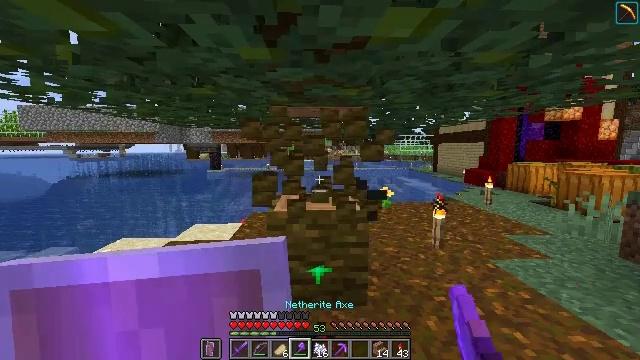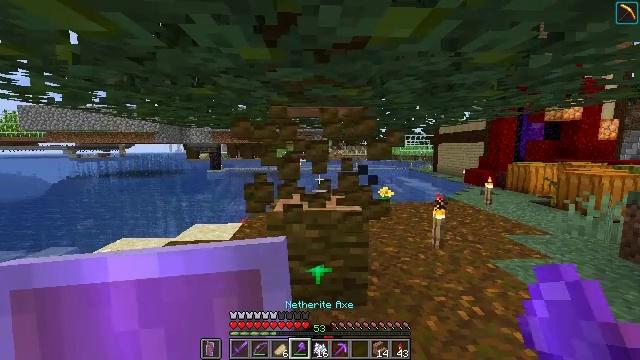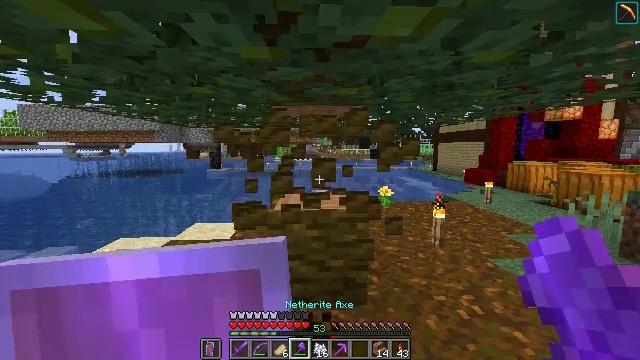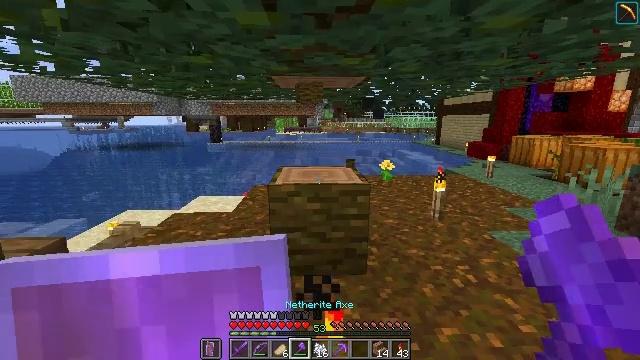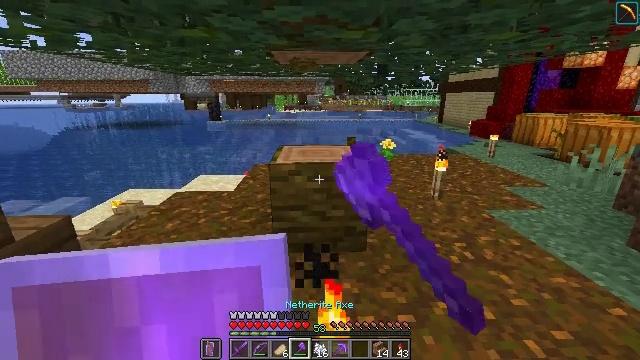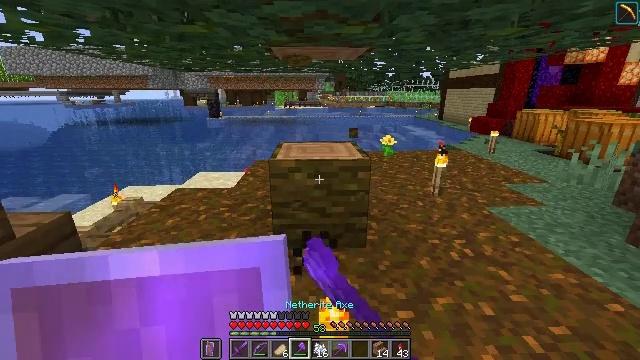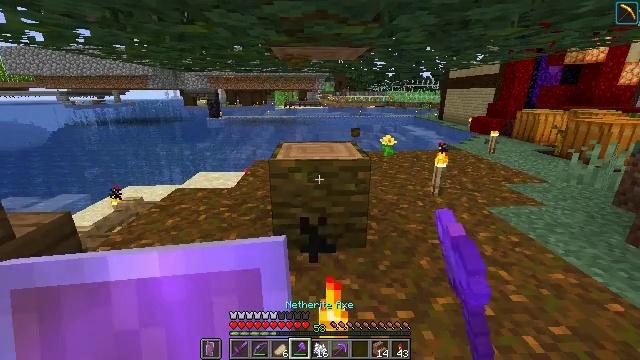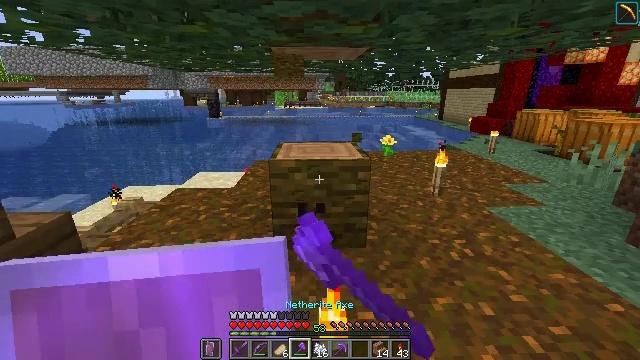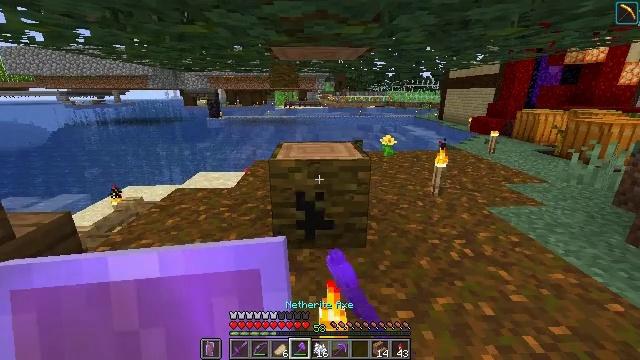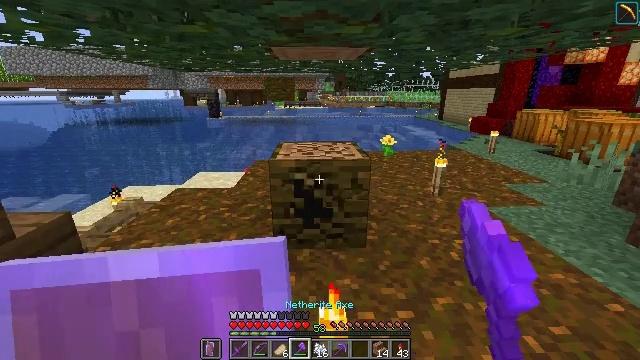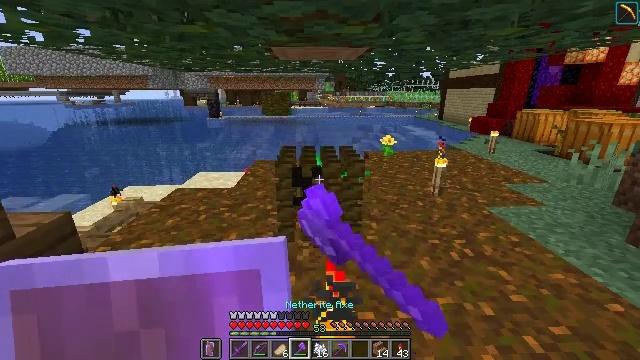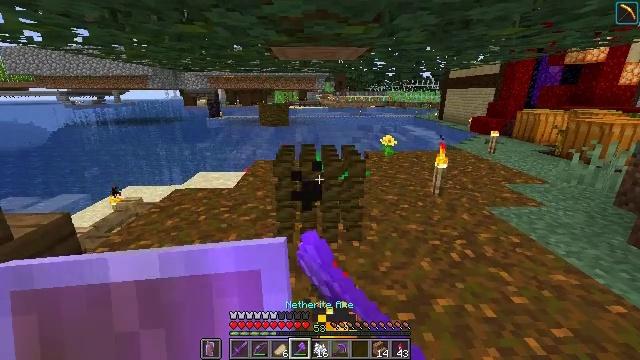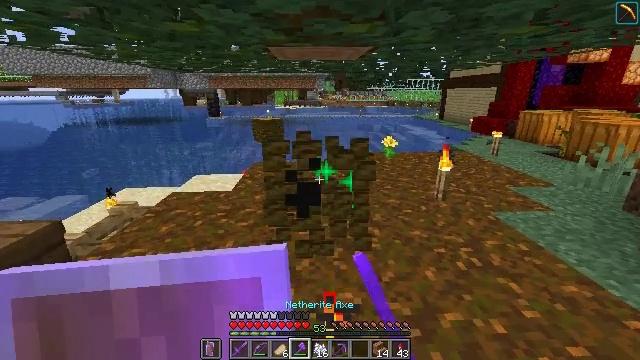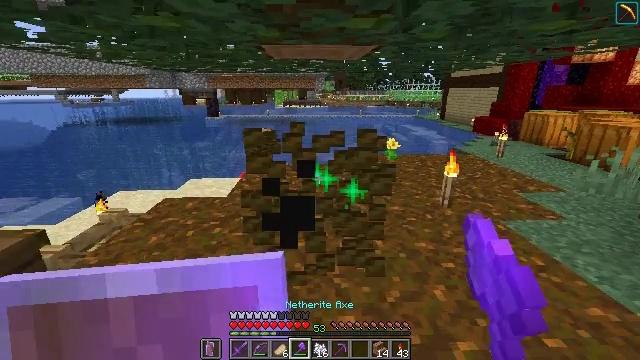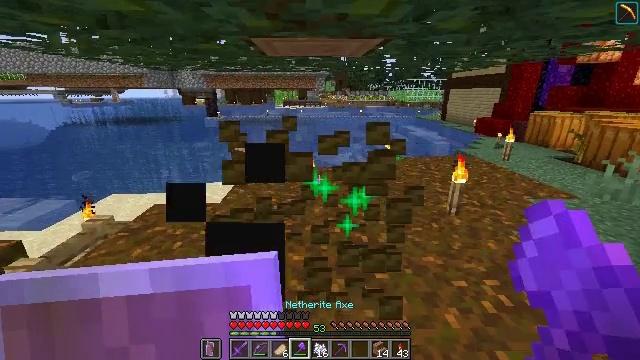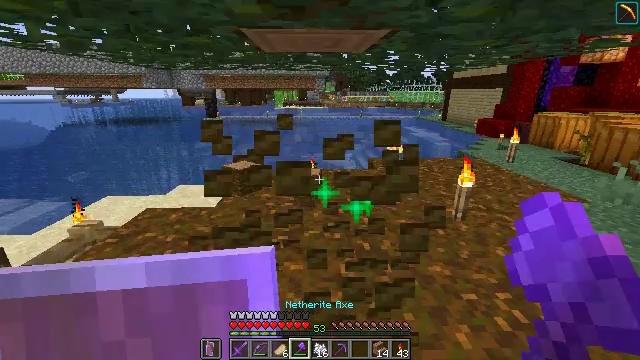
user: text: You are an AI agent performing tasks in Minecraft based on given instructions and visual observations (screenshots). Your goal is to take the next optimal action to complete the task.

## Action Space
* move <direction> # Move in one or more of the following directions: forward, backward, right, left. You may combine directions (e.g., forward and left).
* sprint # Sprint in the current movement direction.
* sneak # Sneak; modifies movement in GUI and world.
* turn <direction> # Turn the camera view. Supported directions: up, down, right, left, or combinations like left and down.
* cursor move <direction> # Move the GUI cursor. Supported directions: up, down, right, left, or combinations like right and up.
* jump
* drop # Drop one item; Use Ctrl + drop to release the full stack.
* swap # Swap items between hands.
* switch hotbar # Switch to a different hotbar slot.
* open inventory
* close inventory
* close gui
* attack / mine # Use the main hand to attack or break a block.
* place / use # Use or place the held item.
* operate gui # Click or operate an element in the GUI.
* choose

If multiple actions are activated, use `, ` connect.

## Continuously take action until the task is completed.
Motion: motion action
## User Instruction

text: Chop down a jungle log from the jungle tree.
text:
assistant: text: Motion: attack / mine
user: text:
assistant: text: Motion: attack / mine
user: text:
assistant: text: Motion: turn down, attack / mine
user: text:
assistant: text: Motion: turn down, attack / mine
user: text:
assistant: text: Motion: attack / mine
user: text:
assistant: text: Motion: attack / mine
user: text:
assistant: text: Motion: attack / mine
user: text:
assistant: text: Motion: attack / mine
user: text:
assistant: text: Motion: attack / mine
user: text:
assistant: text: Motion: attack / mine
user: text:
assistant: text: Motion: move forward
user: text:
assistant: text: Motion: move forward
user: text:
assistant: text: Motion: move forward
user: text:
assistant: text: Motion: move forward
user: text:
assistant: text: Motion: move forward
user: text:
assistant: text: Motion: move forward
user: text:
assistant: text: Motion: move forward
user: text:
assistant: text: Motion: move forward, turn up
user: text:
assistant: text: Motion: move forward, turn left and up
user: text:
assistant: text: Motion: move forward, turn left and up
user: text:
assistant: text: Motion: move forward, turn left and up
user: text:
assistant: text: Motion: move forward, turn up
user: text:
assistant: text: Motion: turn up
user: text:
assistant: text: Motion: turn up
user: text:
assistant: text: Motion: turn up
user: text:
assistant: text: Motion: no_op
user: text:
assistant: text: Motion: no_op
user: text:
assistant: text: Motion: no_op
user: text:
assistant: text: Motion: no_op
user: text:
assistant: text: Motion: move forward, turn up